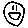
Label: smiley face